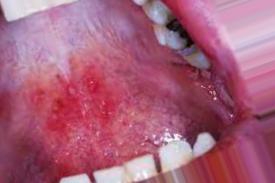
Condition: Mouth Ulcer